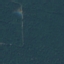
Label: Forest